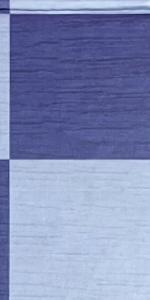
Label: Empty